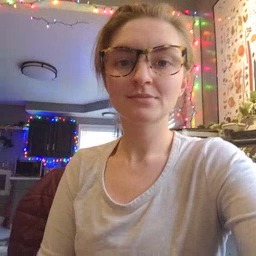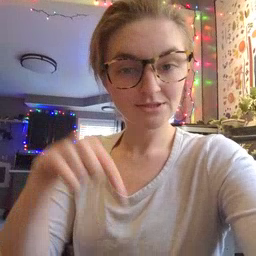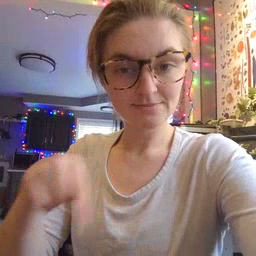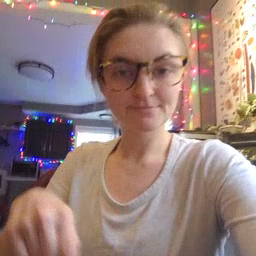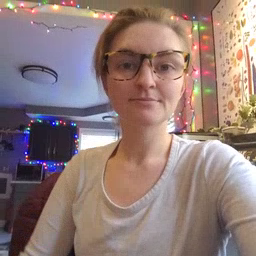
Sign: feet